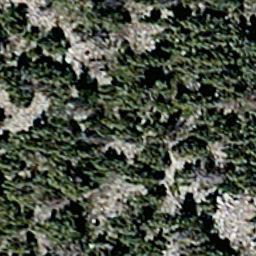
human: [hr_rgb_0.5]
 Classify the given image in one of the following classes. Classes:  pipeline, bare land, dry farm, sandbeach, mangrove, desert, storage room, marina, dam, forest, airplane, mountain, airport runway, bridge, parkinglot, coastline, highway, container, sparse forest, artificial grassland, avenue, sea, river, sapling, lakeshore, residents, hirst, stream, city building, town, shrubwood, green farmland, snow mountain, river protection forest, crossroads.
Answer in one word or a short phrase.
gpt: sparse forest